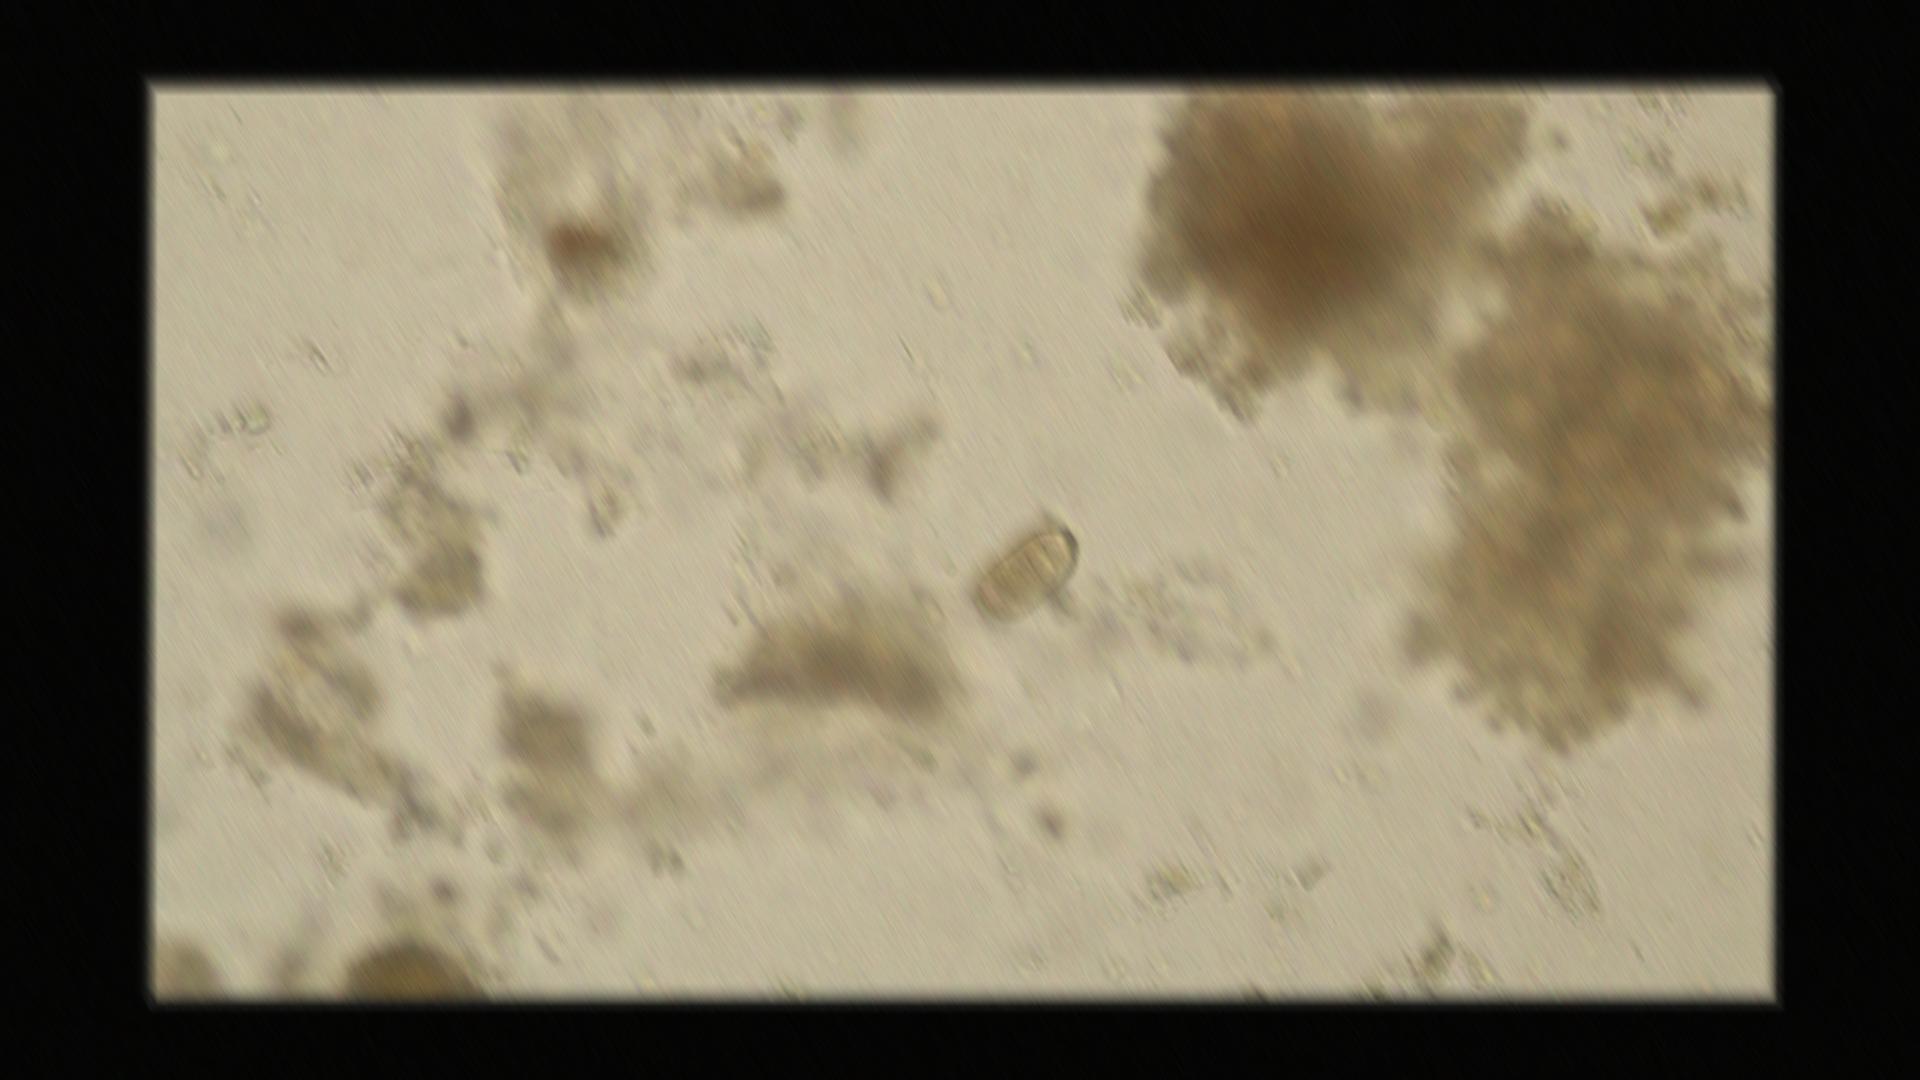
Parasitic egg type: Capillaria philippinensis